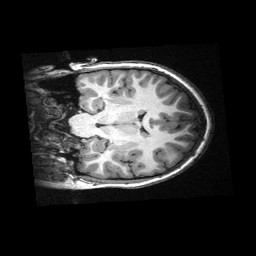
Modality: T1w
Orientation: coronal
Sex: female